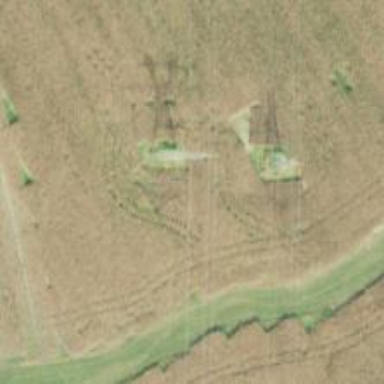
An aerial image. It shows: Lattice structure tower used for power distribution.